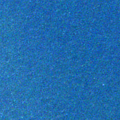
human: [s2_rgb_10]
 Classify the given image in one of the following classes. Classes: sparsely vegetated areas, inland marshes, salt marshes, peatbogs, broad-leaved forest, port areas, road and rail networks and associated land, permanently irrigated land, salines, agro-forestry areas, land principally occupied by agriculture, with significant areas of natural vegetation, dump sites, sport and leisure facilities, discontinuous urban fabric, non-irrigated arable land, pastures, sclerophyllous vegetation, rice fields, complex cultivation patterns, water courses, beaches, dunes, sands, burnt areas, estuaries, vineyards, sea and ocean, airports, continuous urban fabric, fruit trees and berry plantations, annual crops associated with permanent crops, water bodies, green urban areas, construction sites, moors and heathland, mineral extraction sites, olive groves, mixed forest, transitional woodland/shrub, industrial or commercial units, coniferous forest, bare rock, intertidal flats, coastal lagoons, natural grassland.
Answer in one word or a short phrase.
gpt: sea and ocean